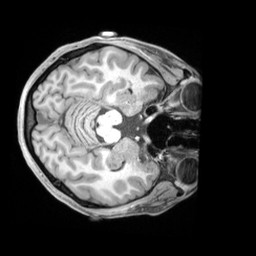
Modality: T1w
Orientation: axial
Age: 19
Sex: female
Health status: ill
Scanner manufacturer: siemens
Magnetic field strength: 3 T
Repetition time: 2.2 s
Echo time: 0.00218 s